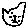
Label: cat